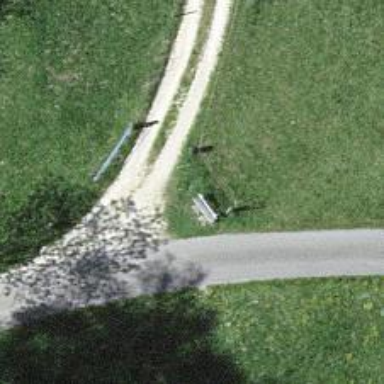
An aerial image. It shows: Bench for seating.